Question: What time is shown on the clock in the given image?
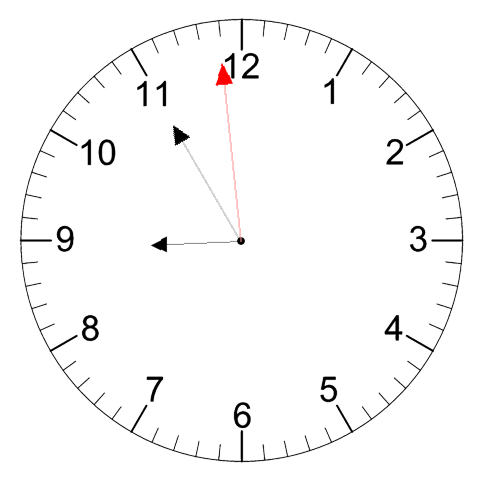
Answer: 08:54:59